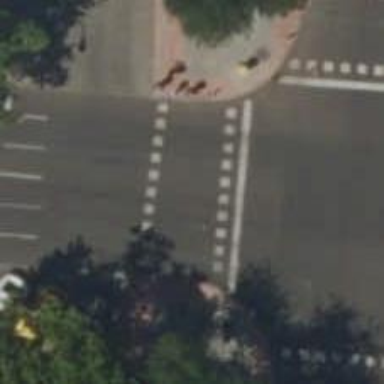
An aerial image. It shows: Road crossing with traffic signals.